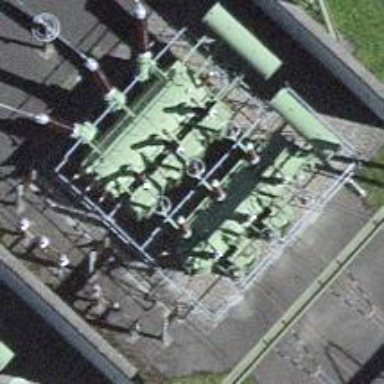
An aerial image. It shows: Transformer is present.